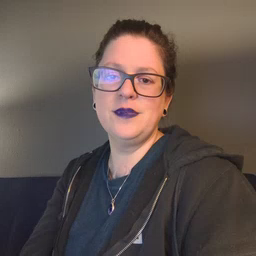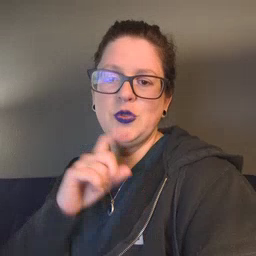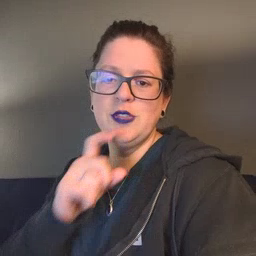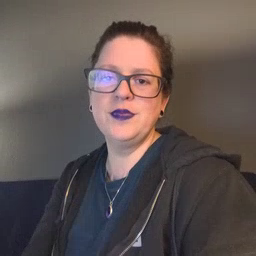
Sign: garbage